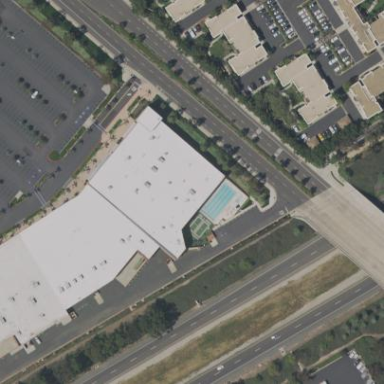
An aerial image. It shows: Building used as fitness center.